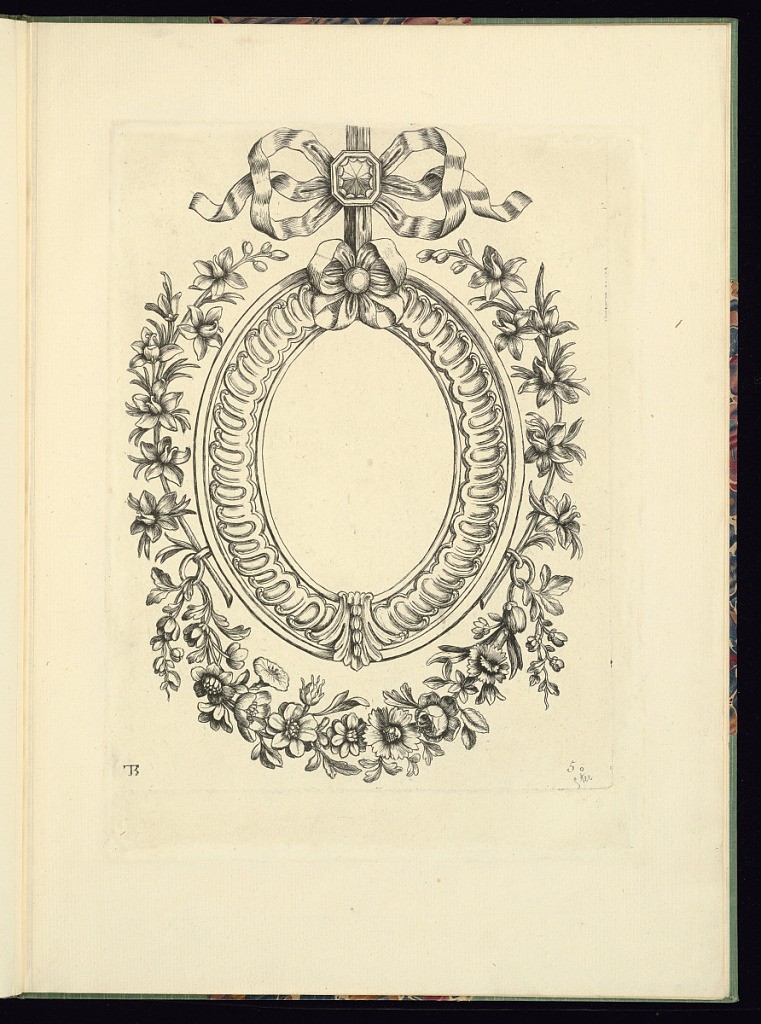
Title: Medallion or Frame Design
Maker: Théodore Bertren, active in France, 18th century
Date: ca. 1771
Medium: Etching on laid paper
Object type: Print
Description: Design for an oval medallion or frame featuring shell ornament within the frame with a fleuron clasp, surrounded by festoons of flowers and flower branches, and hung by a ribbon with a jewel. The plate is numbered and signed with the artist's monogram.